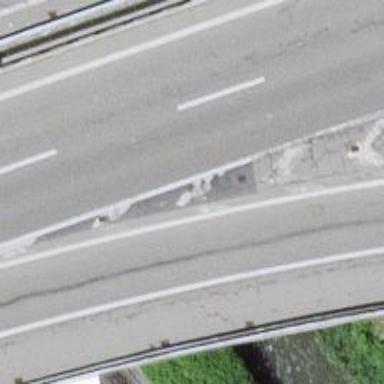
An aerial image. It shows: Asphalt bridge on motorway.